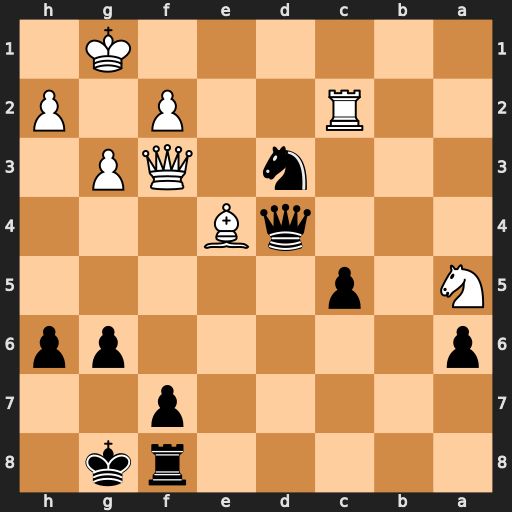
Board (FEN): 5rk1/5p2/p5pp/N1p5/3qB3/3n1QP1/2R2P1P/6K1
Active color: b
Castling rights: -
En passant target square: -
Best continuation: Qa1+ Kg2 Ne1+